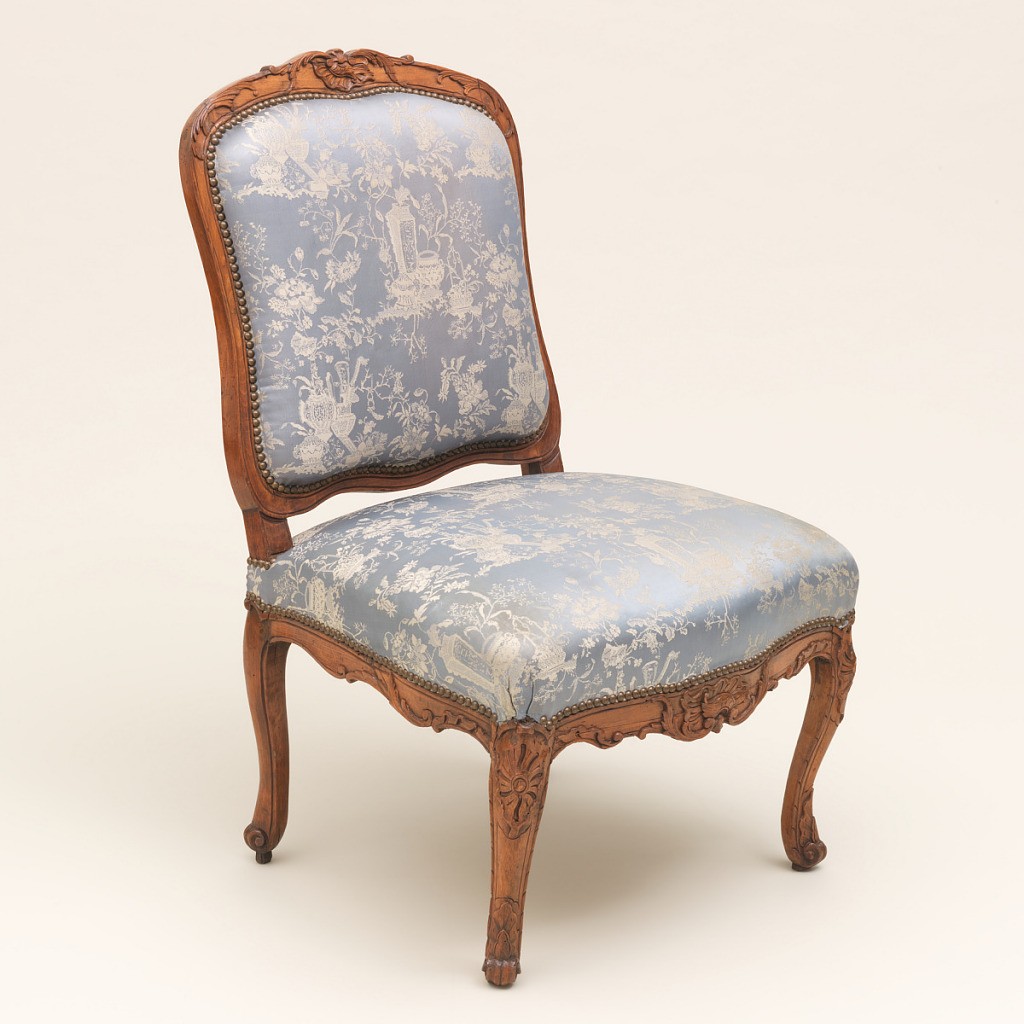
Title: Chairs
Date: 1730–40
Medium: Carved walnut, silk damask upholstery (modern)
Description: Pair of chairs, each with natural wood frame carved with foliage and rocaille motifs at crest rail, seat rail and knees; square seat on four cabriole legs terminating in feet on pegs; each back and seat upholstered in blue silk edged with brass studs.